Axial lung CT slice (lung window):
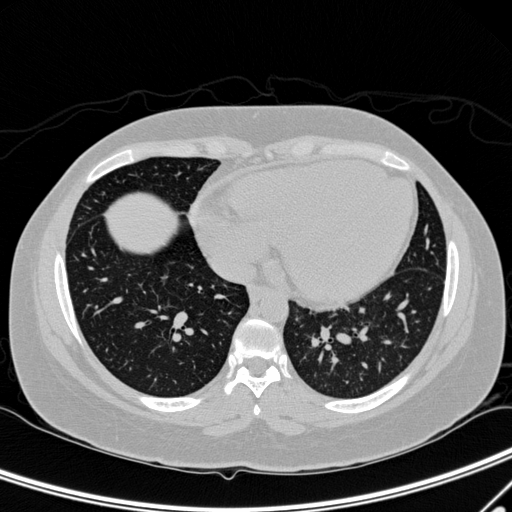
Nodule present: no